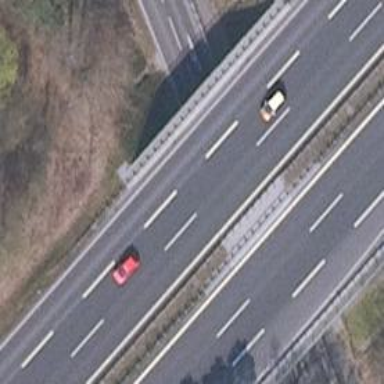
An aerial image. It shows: Concrete bridge located on motorway.